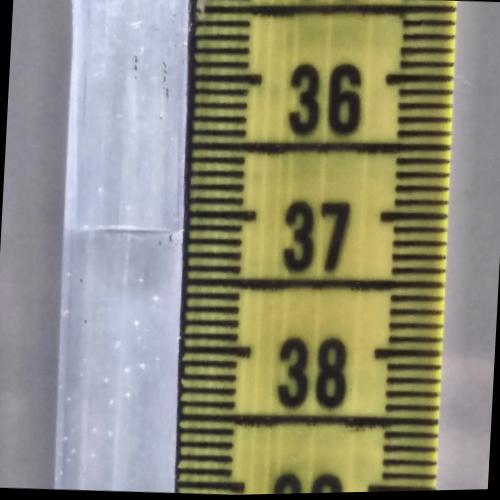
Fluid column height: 37.1 cm